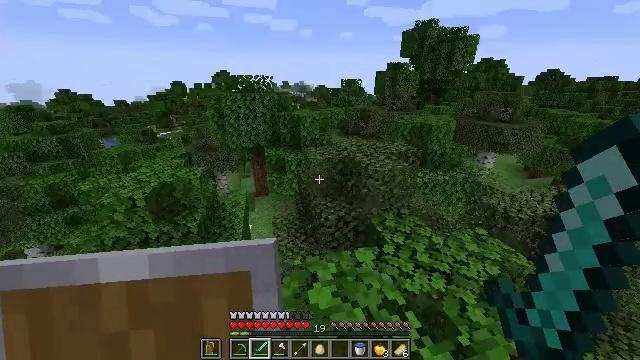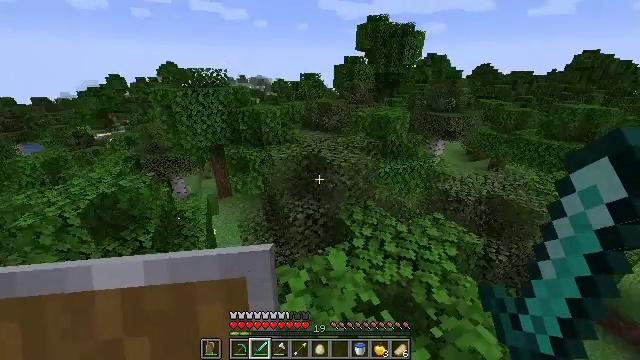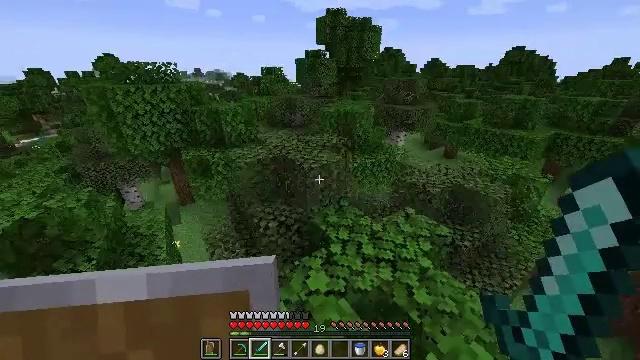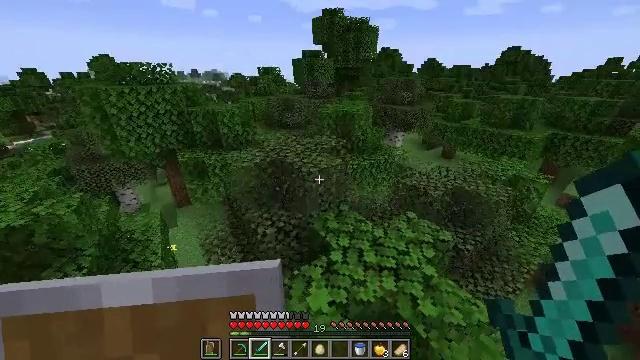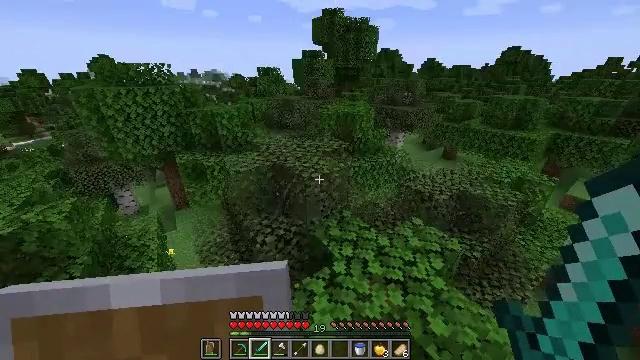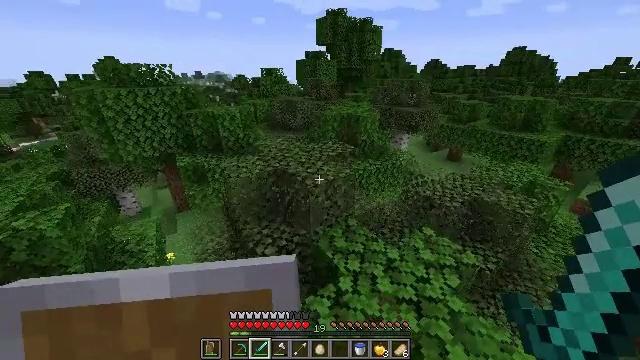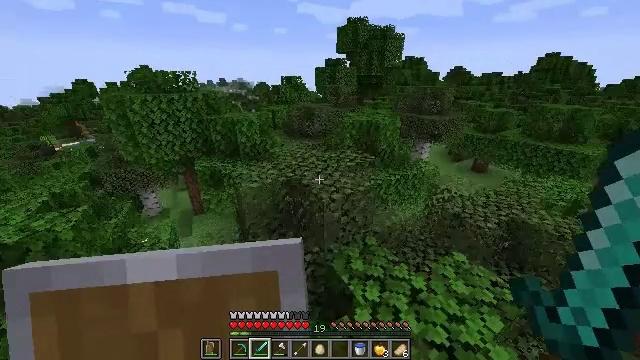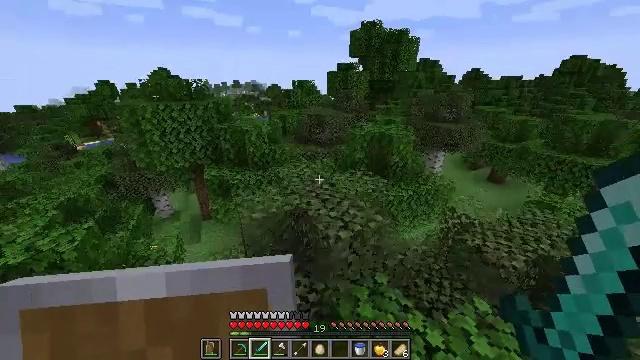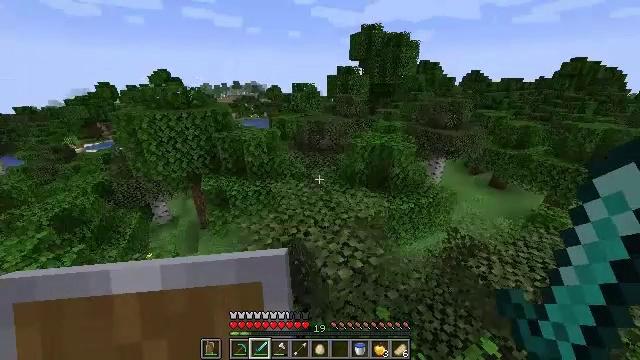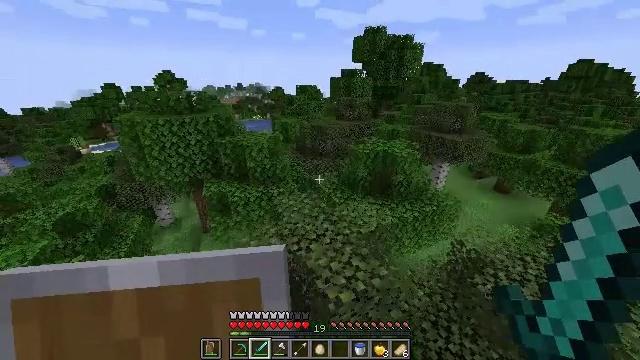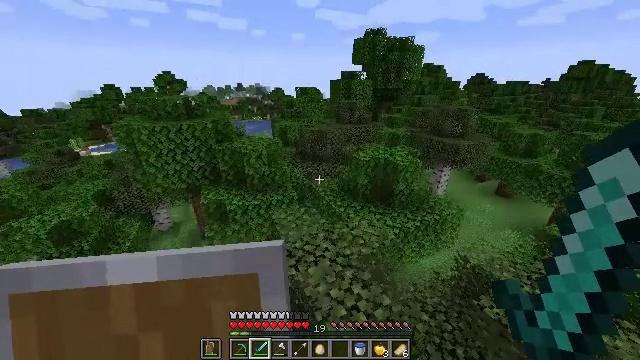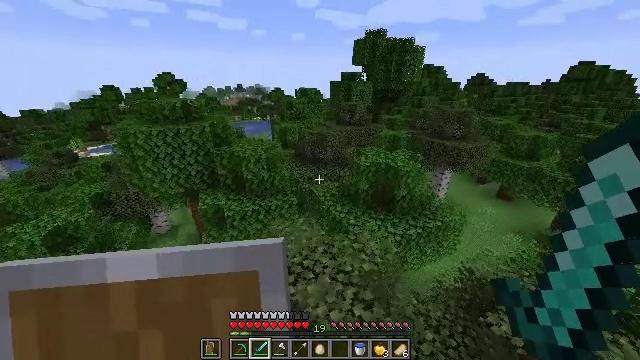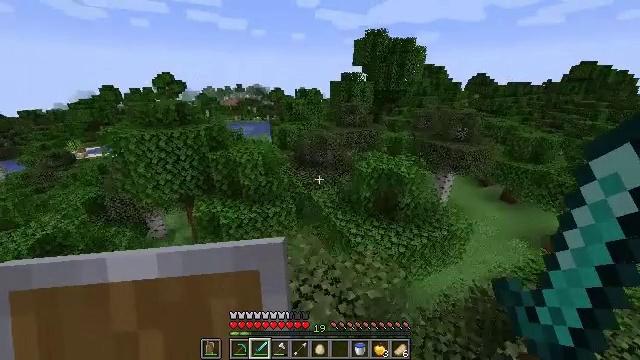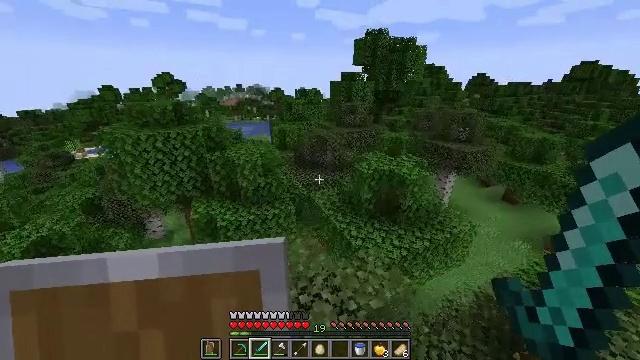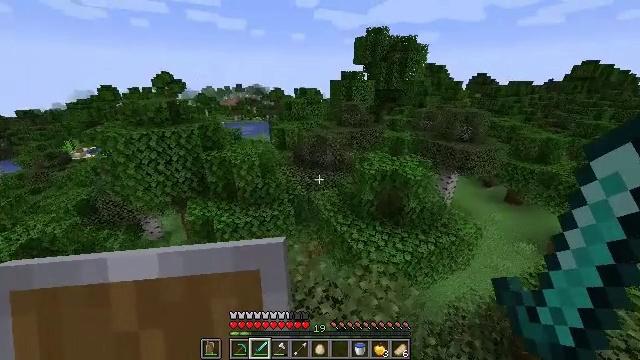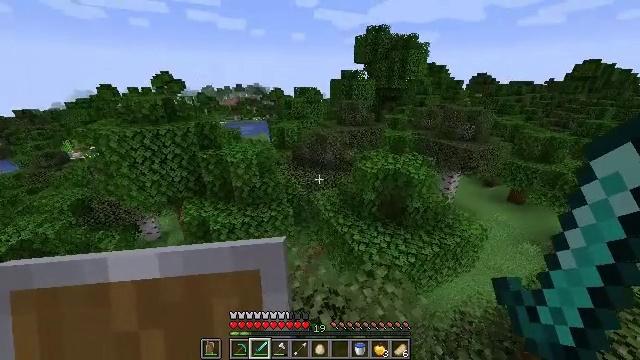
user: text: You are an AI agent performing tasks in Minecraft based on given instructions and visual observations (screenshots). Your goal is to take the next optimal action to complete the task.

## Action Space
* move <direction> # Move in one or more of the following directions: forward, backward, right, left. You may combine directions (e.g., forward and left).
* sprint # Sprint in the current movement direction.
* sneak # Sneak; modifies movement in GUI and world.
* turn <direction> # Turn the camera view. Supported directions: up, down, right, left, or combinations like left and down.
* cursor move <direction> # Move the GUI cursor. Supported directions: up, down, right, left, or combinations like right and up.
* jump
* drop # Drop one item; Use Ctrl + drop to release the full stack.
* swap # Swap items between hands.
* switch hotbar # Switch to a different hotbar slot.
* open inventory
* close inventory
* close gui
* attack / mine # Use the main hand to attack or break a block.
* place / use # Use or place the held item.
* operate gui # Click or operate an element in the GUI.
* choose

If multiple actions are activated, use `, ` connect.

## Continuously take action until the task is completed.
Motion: motion action
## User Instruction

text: Clear birch leaves to get saplings.
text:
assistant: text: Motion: move forward, sprint, turn right and down
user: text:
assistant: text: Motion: move forward, sprint, turn right and down
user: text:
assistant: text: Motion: move forward, sprint
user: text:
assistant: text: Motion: move forward, sprint
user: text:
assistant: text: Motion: move forward, sprint
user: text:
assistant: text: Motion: move forward, sprint, turn left and up
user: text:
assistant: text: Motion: move forward, sprint, turn left, jump
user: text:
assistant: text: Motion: move forward, sprint, jump
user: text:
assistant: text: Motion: move forward, sprint, jump
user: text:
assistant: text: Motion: move forward, sprint, jump
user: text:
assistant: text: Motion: move forward, sprint, jump
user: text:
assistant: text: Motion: move forward, sprint
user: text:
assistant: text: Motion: move forward, sprint
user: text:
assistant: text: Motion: move forward, sprint
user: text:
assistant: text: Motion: move forward, sprint
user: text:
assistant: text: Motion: move forward, sprint, turn right and down
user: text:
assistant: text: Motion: move forward, sprint, turn right
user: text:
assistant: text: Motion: move forward, sprint, turn right
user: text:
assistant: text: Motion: move forward, sprint, turn right
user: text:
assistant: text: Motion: move forward, sprint, turn right
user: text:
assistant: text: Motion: move forward, sprint
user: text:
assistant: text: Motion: move forward, sprint
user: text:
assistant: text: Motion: move forward, sprint
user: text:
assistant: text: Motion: move forward, sprint, jump
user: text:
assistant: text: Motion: move forward, sprint, turn left, jump
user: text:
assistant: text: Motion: move forward, sprint, jump
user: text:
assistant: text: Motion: move forward, sprint, jump
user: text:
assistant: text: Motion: move forward, sprint, turn left, jump
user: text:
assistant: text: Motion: move forward, sprint, turn left, jump
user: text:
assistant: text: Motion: move forward, sprint, jump